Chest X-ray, AP view. Patient: 51 years old, sex M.
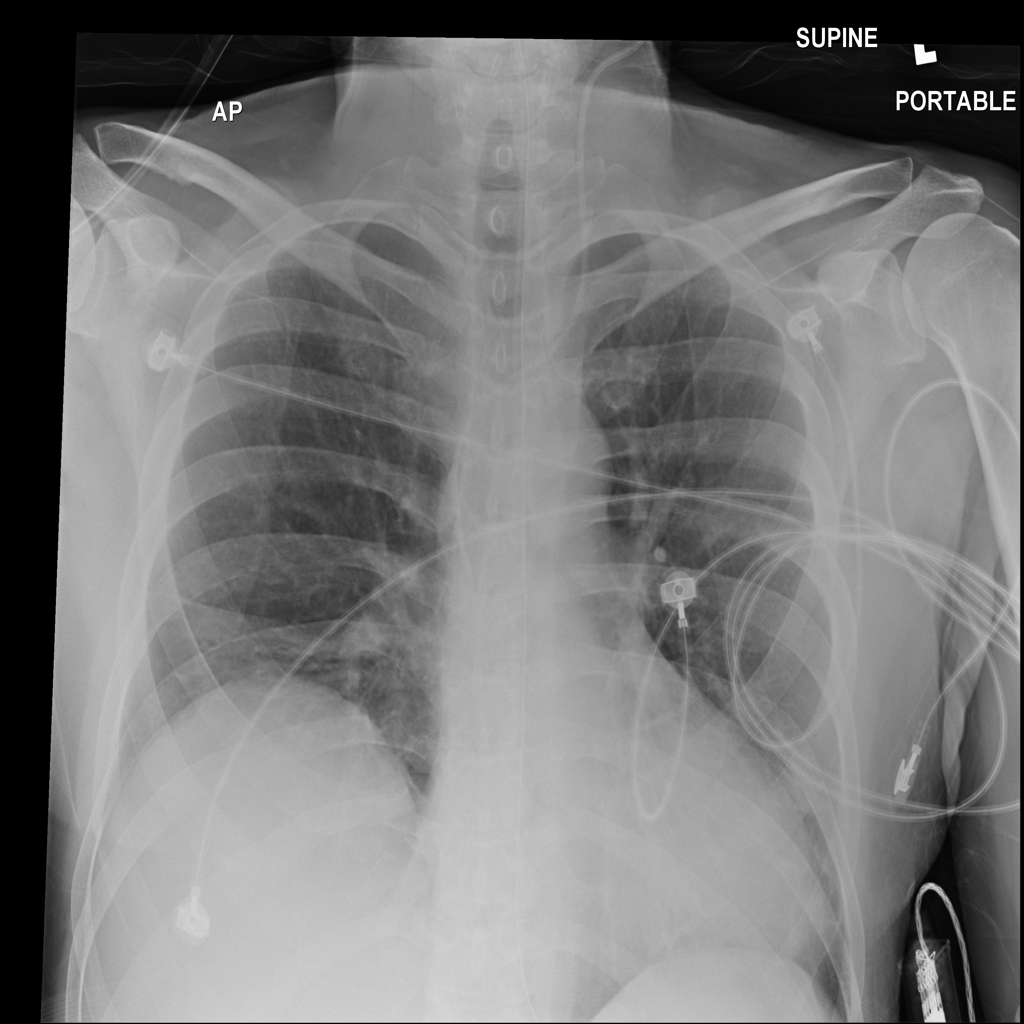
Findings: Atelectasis